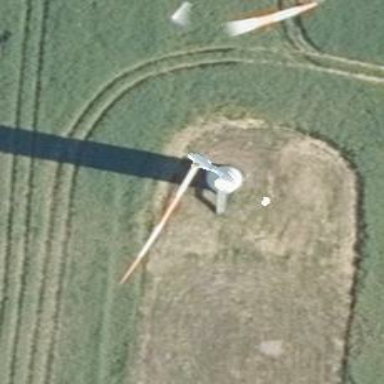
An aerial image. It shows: Wind power generator employing wind turbines.